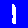
Digit: 1